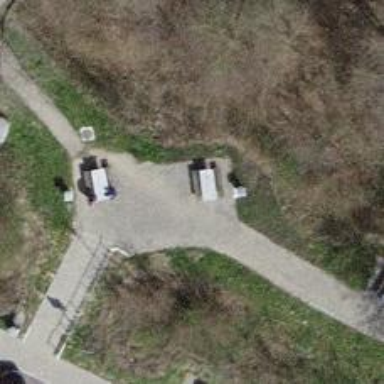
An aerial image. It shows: Picnic table located in leisure land area.